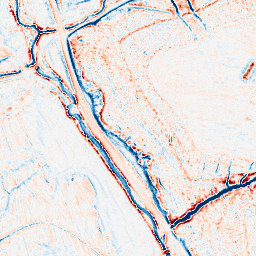
Category: edge_preserving
Decomposition family: anisotropic_diffusion
Decomposition parameters: iterations: 20
kappa: 50
gamma: 0.1
Upsampling method: sinc_blackman
Upsampling parameters: scale: 2
kernel_size: 16
Upsampling scale: 2